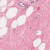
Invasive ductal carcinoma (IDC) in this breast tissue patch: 0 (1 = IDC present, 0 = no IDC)